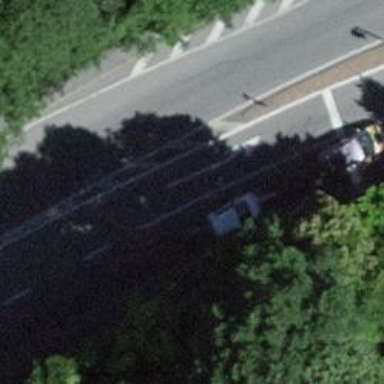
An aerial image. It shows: Secondary road with asphalt surface and dedicated cycle lane.